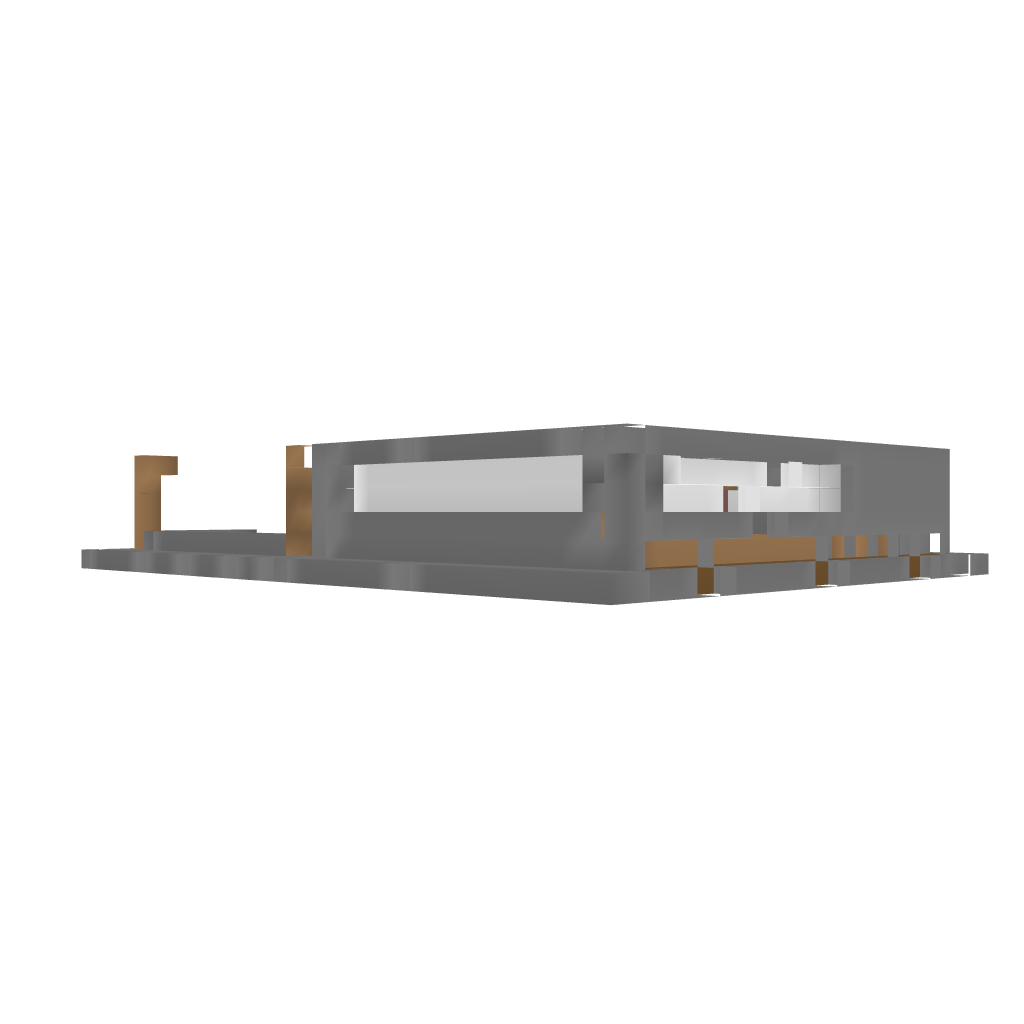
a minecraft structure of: Minecraft Grocery Store bad low quality